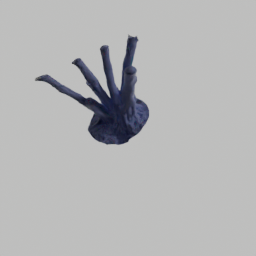
Label: nature